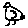
Label: bird